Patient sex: M
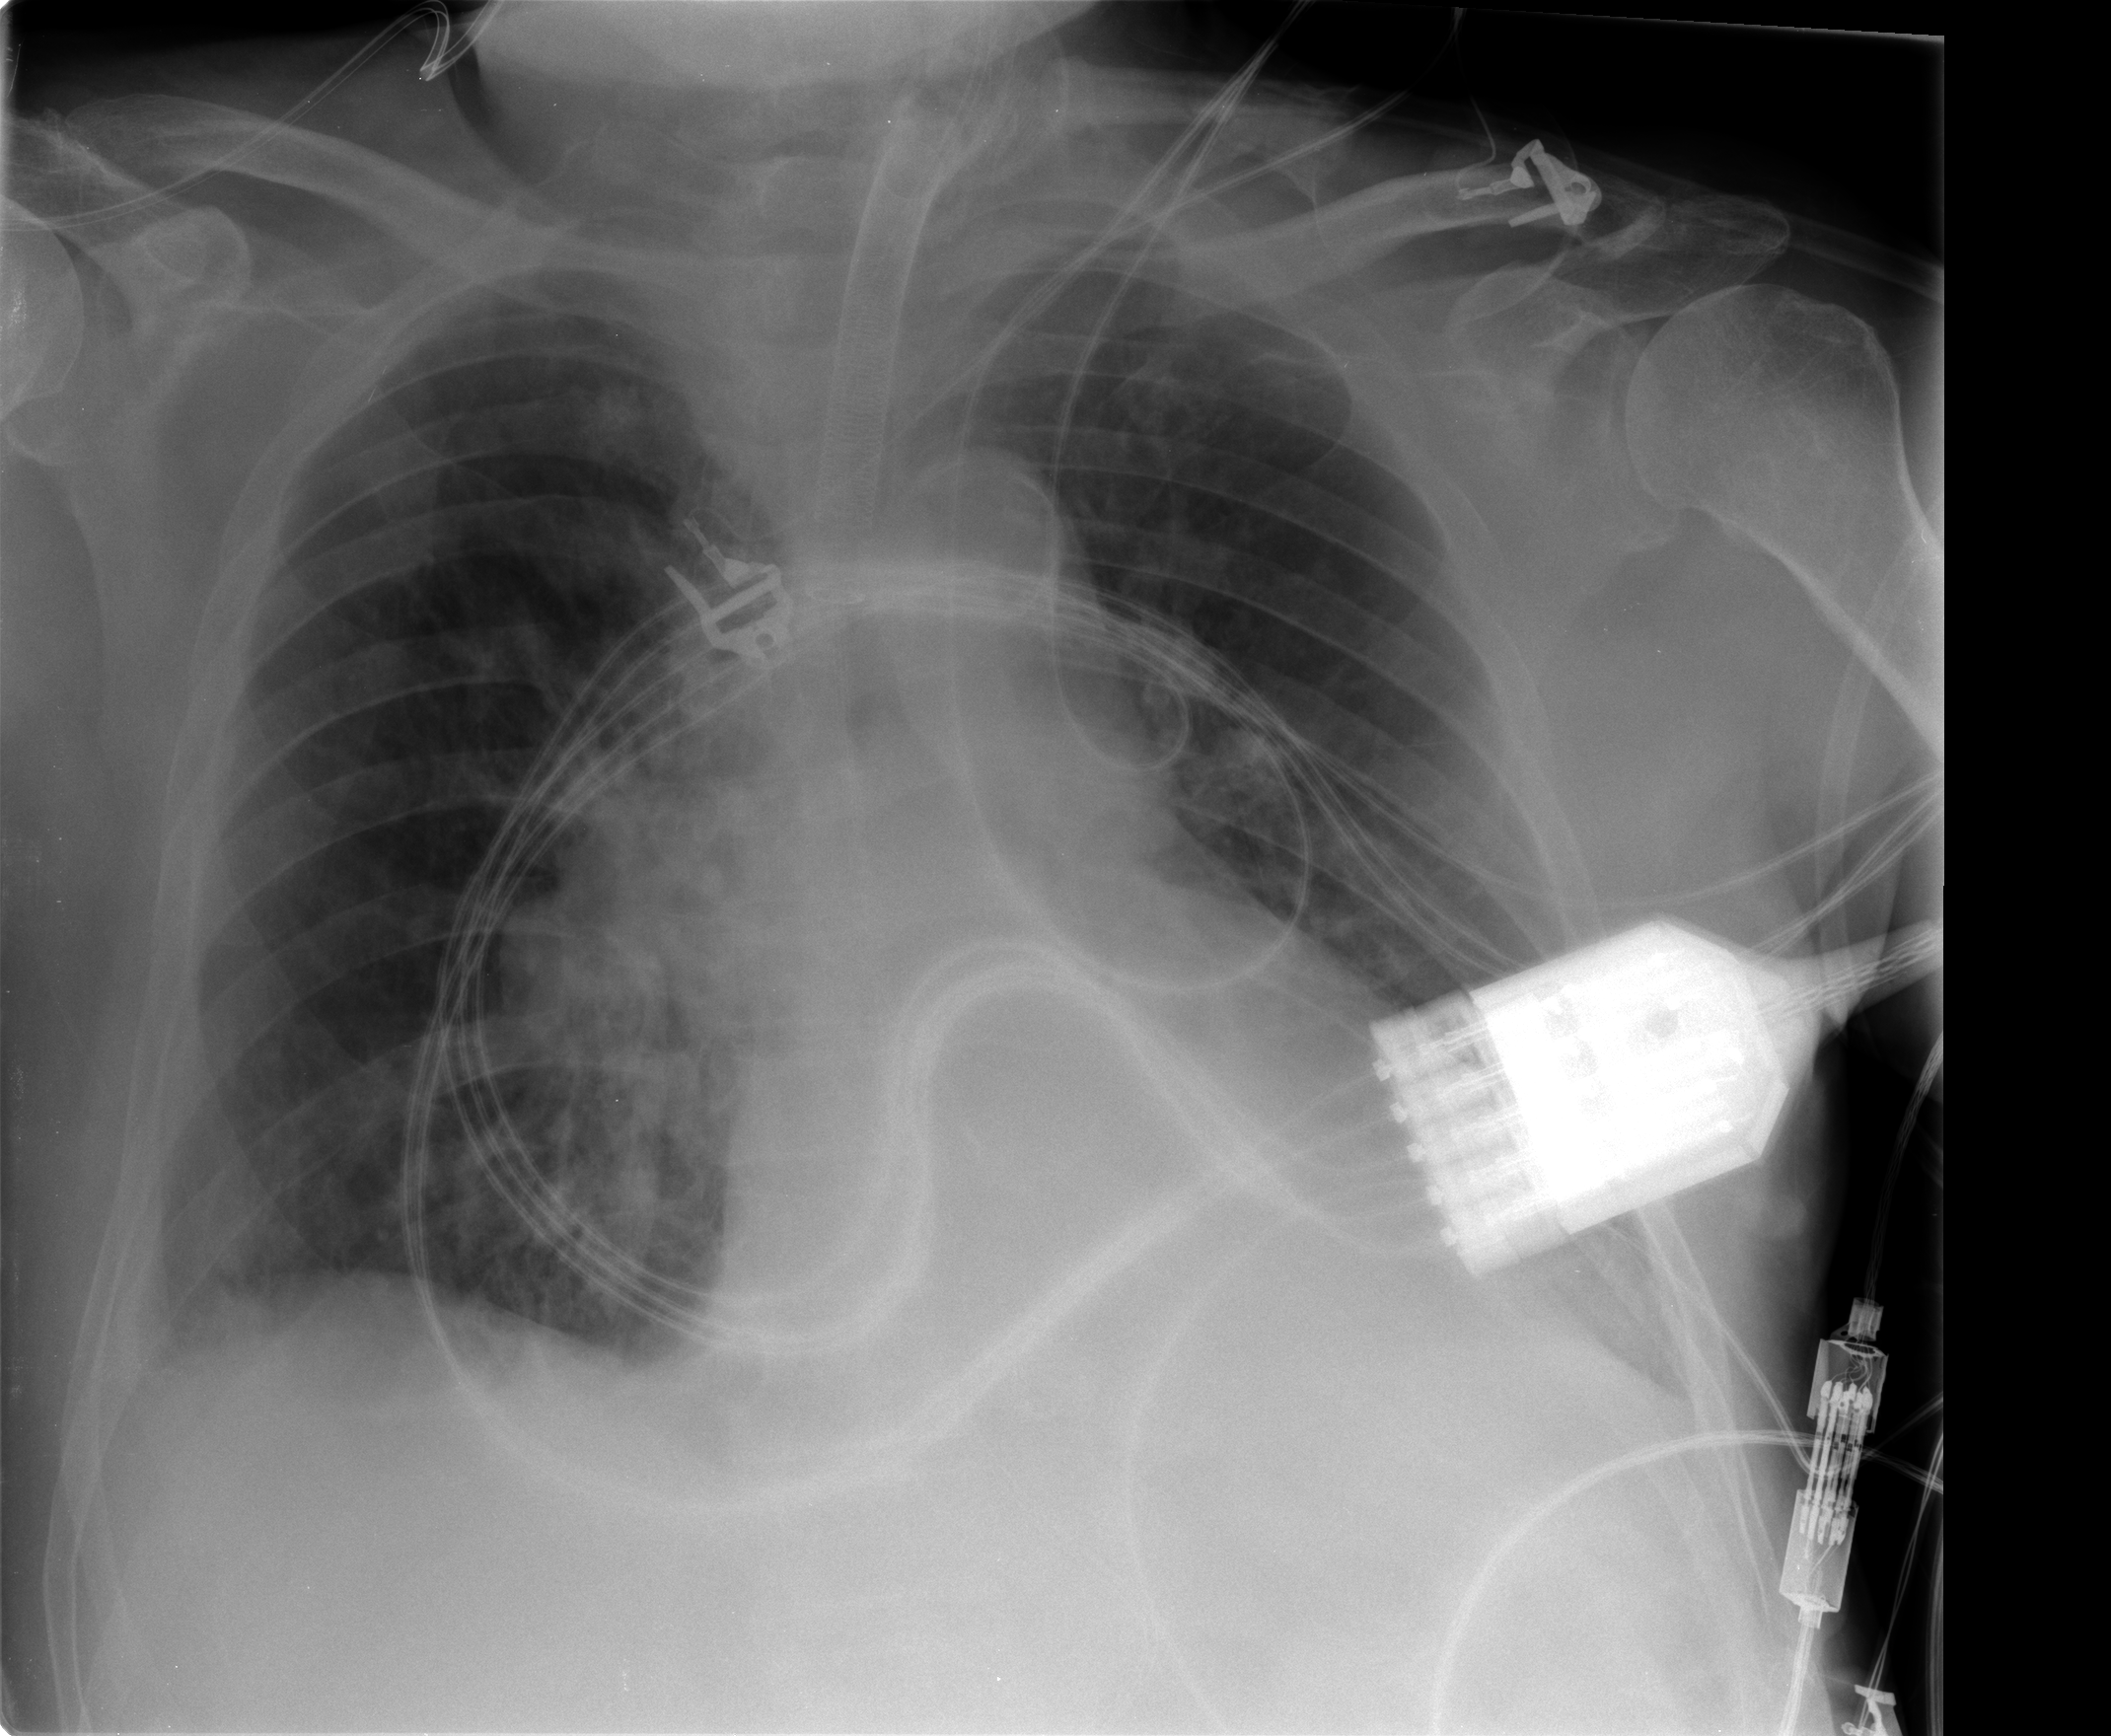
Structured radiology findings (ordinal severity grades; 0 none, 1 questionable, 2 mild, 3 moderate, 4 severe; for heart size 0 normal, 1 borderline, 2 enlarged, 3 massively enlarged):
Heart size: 2
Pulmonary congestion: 3
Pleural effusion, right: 1
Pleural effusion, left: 0
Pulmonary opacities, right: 2
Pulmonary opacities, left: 0
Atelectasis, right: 2
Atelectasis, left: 0